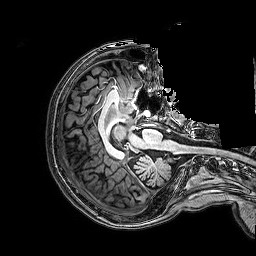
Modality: T1w
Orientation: axial
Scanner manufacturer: philips
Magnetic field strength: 3 T
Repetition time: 0.0096 s
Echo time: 0.0046 s